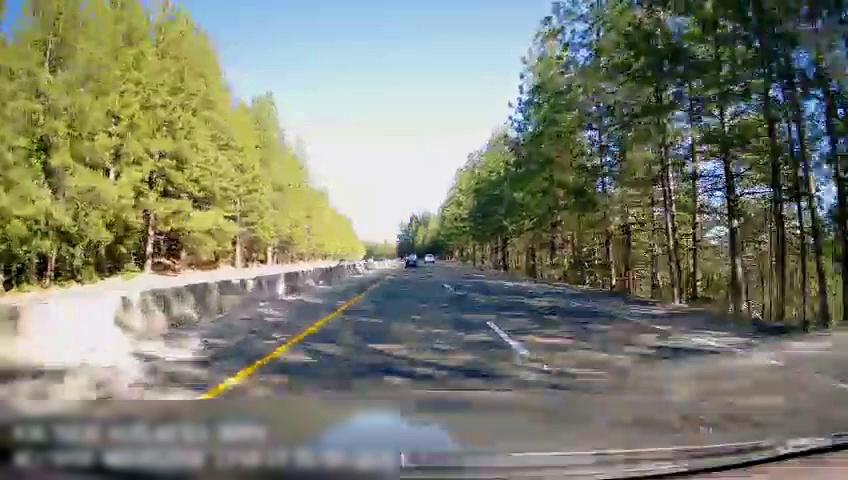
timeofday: Day
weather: Sunny
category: Drivable Space
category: Vehicles | Car
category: Vehicles | Car
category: Lanes | Current Lane
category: Lanes | Current Lane
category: Lanes | Alternate Lane